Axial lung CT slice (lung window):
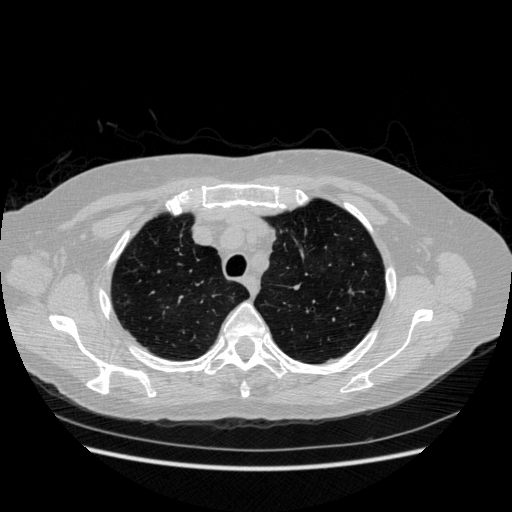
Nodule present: no